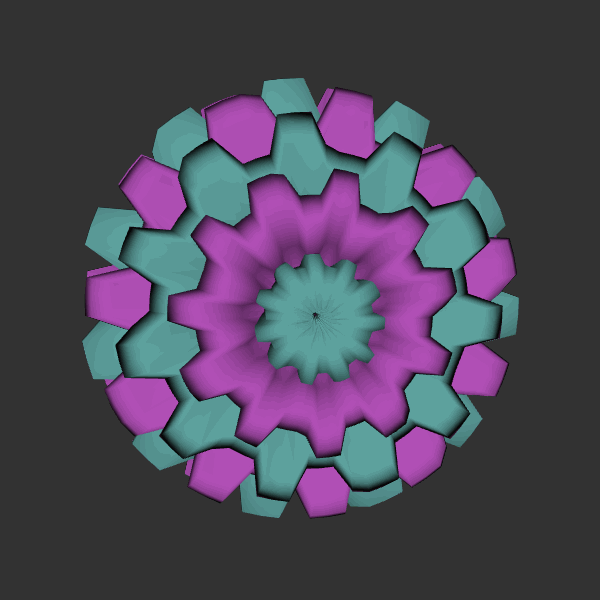
Background: dark